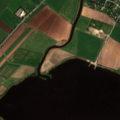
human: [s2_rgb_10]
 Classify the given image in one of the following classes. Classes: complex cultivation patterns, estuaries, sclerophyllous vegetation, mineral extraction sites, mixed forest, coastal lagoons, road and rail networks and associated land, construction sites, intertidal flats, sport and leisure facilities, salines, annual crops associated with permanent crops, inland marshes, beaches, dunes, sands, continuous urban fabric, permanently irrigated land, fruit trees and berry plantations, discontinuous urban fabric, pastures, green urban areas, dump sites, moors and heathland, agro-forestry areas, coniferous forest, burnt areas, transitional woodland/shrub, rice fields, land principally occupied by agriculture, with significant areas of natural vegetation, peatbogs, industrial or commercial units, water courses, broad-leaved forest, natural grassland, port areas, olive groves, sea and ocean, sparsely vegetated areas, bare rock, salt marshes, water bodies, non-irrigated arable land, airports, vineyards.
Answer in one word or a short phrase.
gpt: discontinuous urban fabric, non-irrigated arable land, water bodies